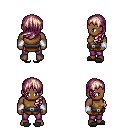
a pixel art fantasy rpg character, male body template, human, dark skin, leather chest armor, magenta pants, white blonde left-swept hairstyle, white cloth bracers, gray slippers, four views (front, back, left, right), 2x2 character sprite sheet, small pixel art, hard edges, no anti-aliasing